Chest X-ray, PA view. Patient: 57 years old, sex F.
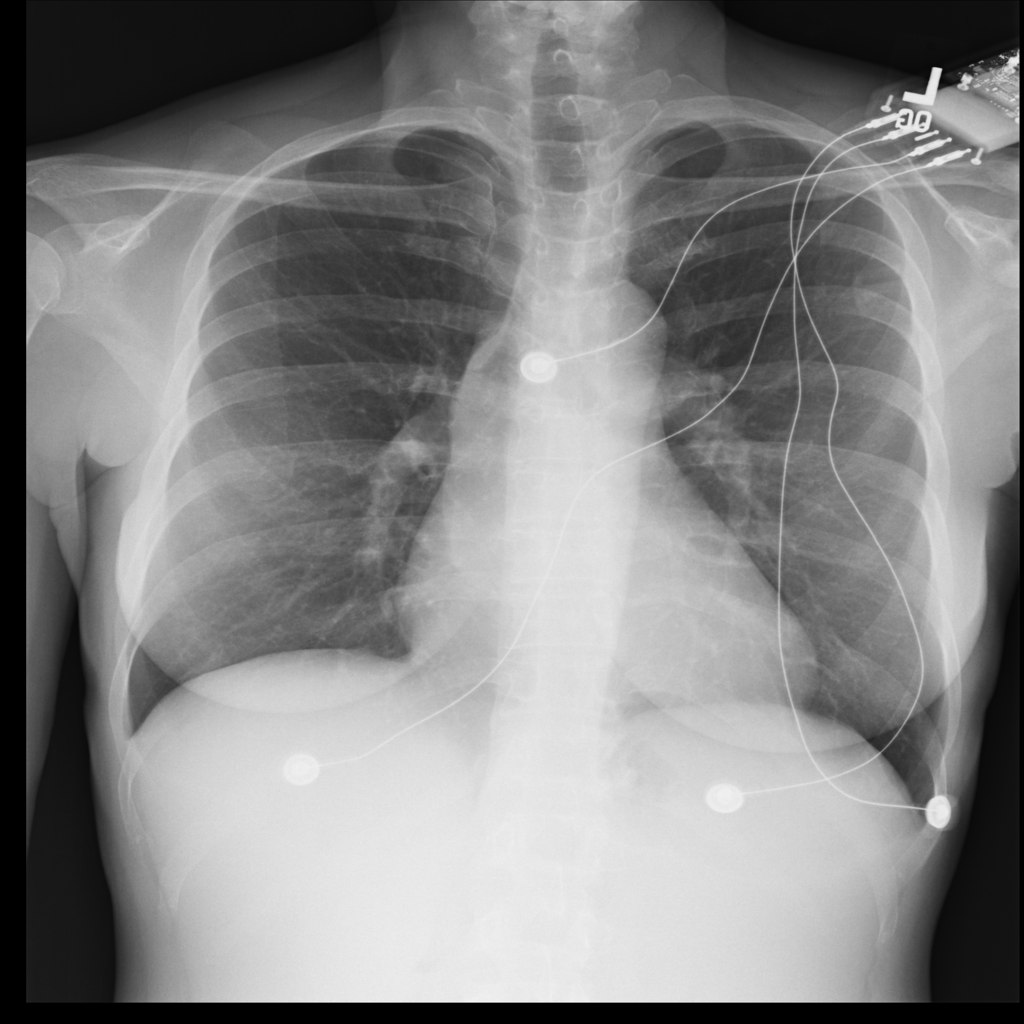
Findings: Cardiomegaly, Effusion